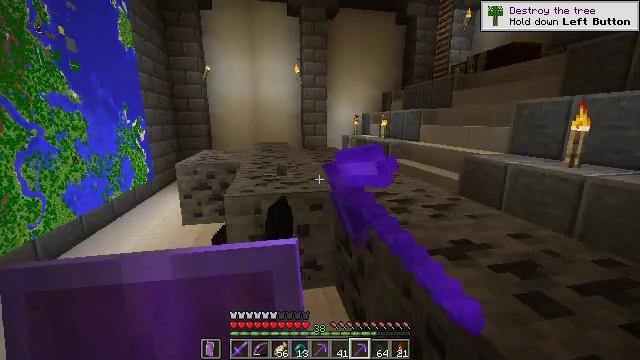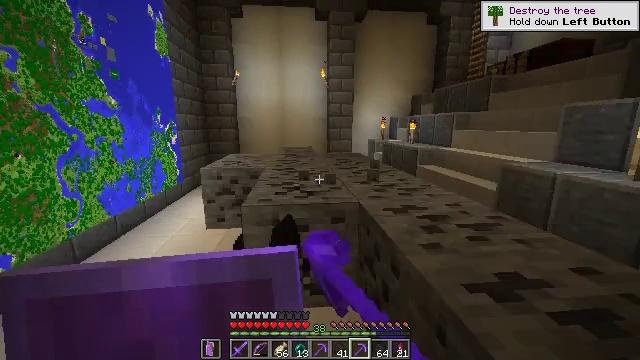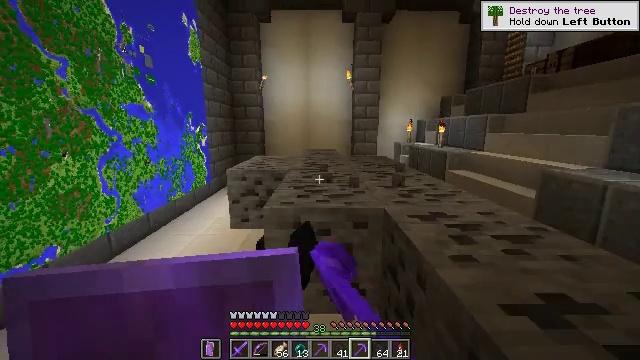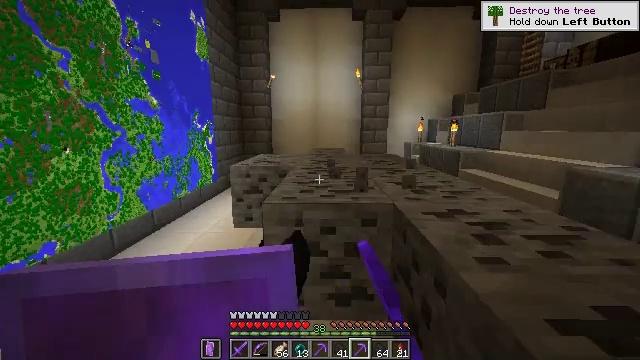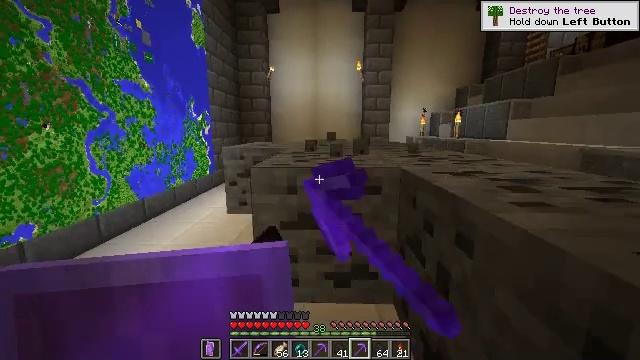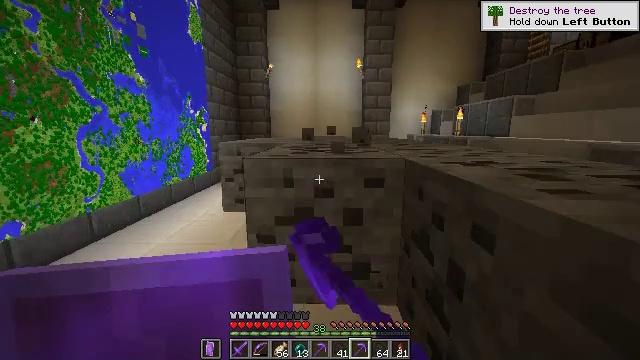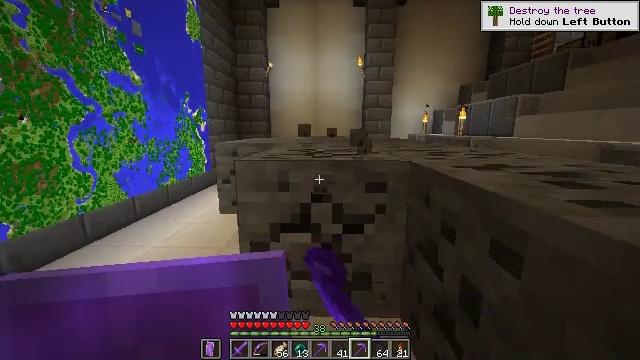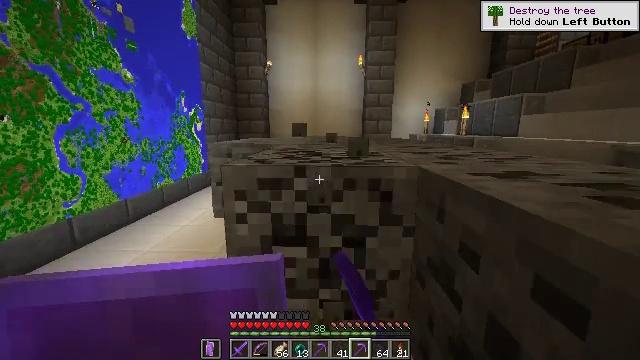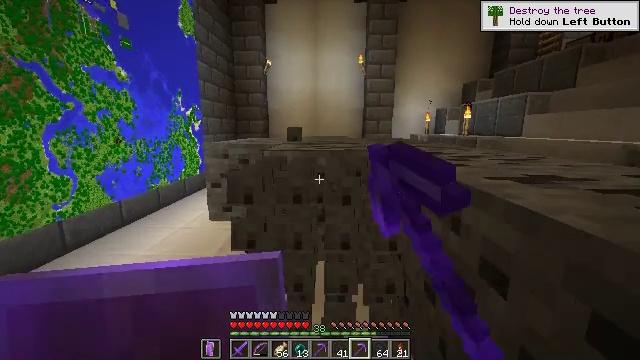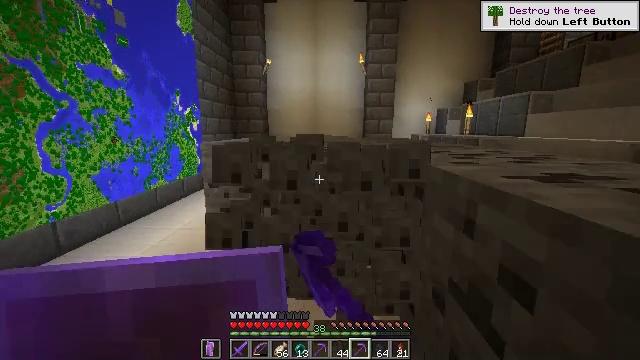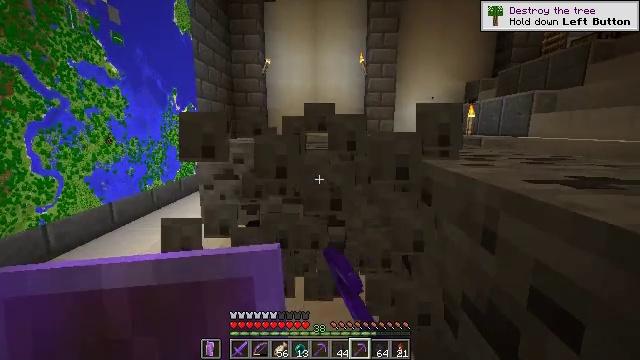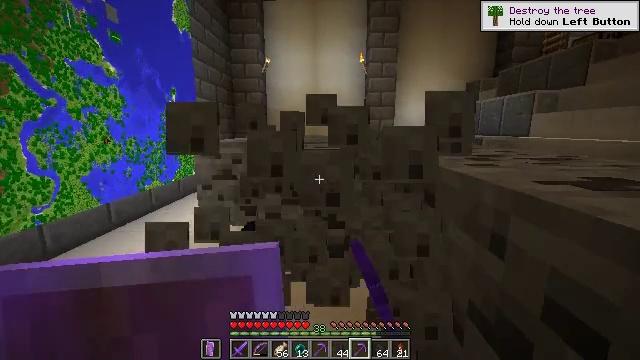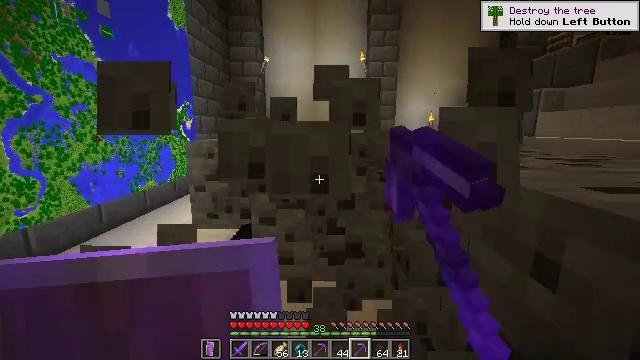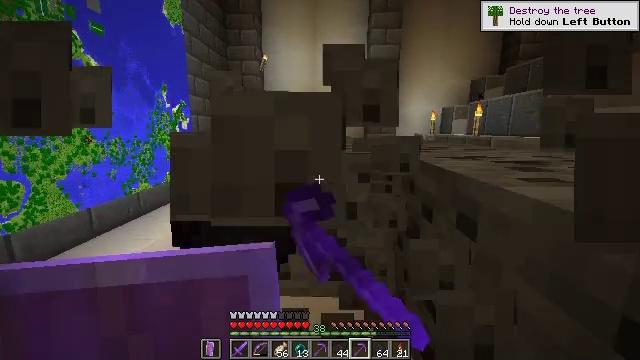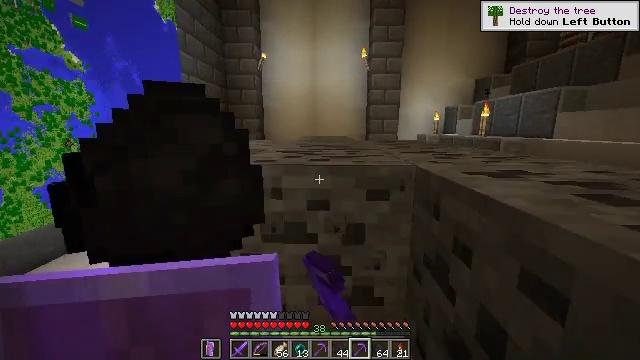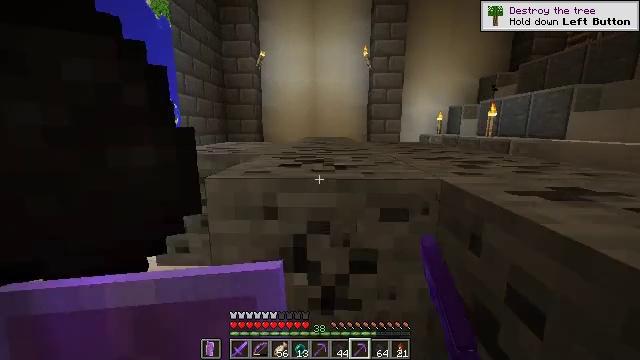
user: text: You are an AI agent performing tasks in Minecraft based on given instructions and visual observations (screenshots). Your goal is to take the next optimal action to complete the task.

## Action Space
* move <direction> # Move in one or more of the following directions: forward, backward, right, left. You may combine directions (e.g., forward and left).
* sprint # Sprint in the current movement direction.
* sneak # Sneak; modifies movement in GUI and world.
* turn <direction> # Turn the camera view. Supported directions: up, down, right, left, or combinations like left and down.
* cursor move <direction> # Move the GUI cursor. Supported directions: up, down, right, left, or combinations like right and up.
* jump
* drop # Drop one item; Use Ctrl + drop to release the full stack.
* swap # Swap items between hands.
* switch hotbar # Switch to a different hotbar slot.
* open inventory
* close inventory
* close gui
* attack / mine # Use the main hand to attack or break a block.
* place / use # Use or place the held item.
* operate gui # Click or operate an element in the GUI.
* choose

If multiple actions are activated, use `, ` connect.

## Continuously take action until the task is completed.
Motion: motion action
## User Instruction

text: Gather coal ore with a pickaxe.
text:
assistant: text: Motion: move forward, turn left, attack / mine
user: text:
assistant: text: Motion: move forward, turn left, attack / mine
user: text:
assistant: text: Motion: move forward, turn left, attack / mine
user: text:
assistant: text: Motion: move forward, attack / mine
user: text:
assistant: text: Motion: move forward, attack / mine
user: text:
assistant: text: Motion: move forward, attack / mine
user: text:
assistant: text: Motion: attack / mine
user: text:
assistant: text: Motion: attack / mine
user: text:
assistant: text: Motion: attack / mine
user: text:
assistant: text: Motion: move forward, attack / mine
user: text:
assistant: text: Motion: move forward, attack / mine
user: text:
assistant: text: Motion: move forward, attack / mine
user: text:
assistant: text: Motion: move forward, attack / mine
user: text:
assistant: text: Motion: move forward, attack / mine
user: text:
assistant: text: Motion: move forward, attack / mine
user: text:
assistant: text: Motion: attack / mine
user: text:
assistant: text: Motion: attack / mine
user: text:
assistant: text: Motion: attack / mine
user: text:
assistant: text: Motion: attack / mine
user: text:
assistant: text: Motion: attack / mine
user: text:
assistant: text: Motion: move left, attack / mine
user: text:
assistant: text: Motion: move forward and move left, attack / mine
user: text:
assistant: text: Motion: move forward and move left, attack / mine
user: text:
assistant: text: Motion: move forward and move left, attack / mine
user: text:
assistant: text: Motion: move forward and move left, attack / mine
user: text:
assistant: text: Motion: move forward and move left, attack / mine
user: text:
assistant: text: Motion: turn right, attack / mine
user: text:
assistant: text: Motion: turn right, attack / mine
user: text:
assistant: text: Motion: turn right, attack / mine
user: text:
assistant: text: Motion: turn right, attack / mine